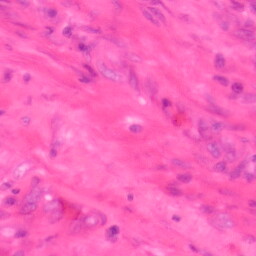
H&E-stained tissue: Colon